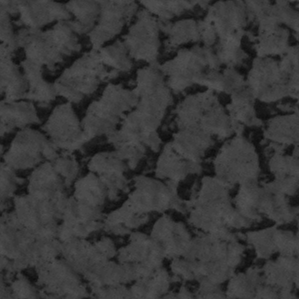
Label: frost